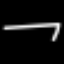
Label: octagon